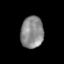
Tissue: prostate
Cell type: T cells
Senescence score: 0.3215
Nuclear area (px): 710
Mean DAPI intensity: 137.87